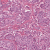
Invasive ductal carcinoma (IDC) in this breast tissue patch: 1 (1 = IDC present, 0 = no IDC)